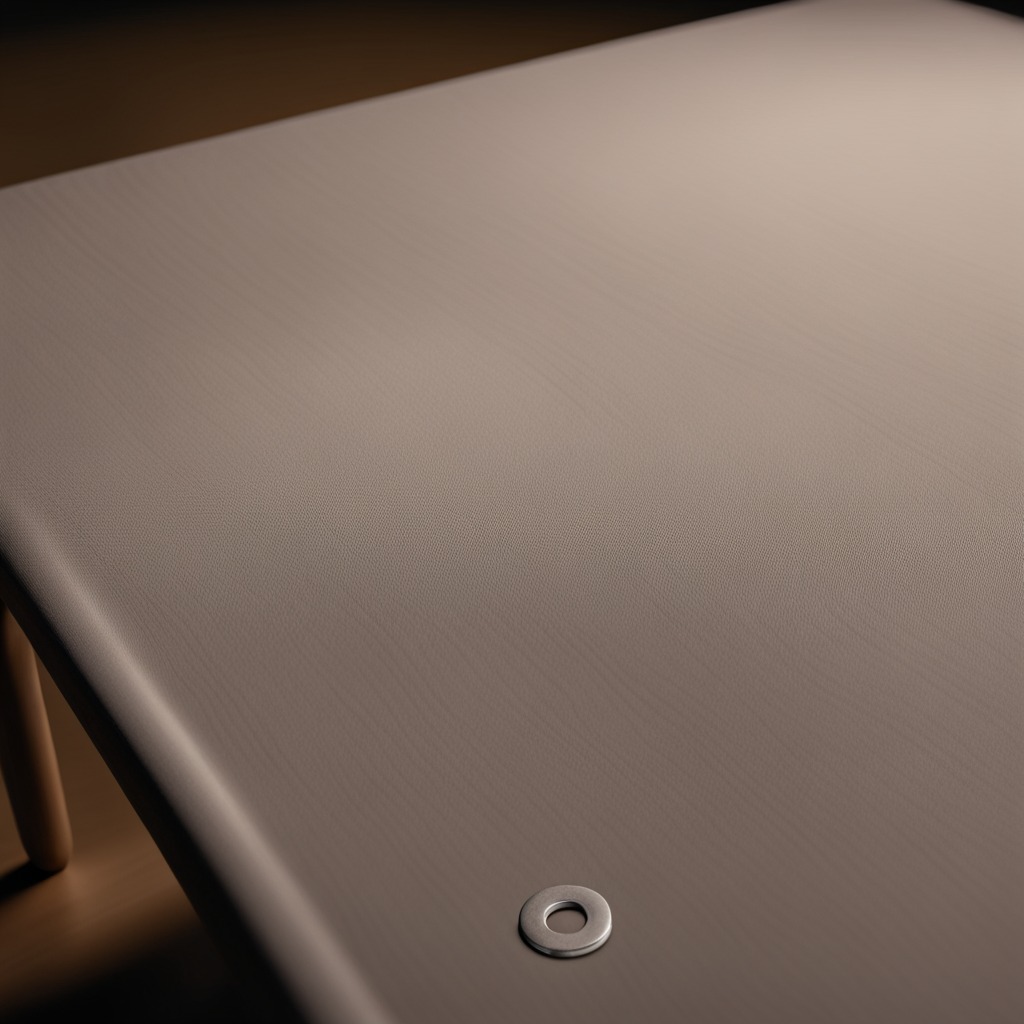
A flat metal washer is lying on a wooden table inside a workshop at night.